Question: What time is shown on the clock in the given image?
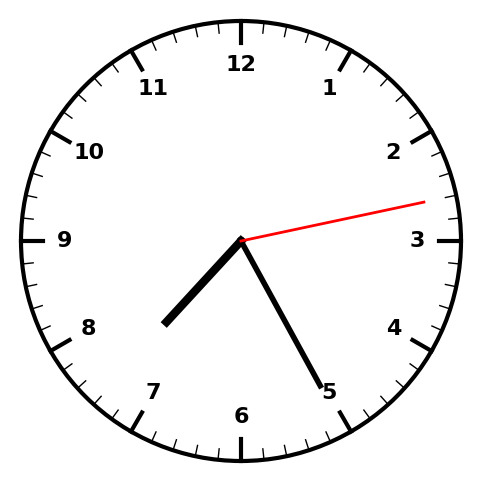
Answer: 07:25:13